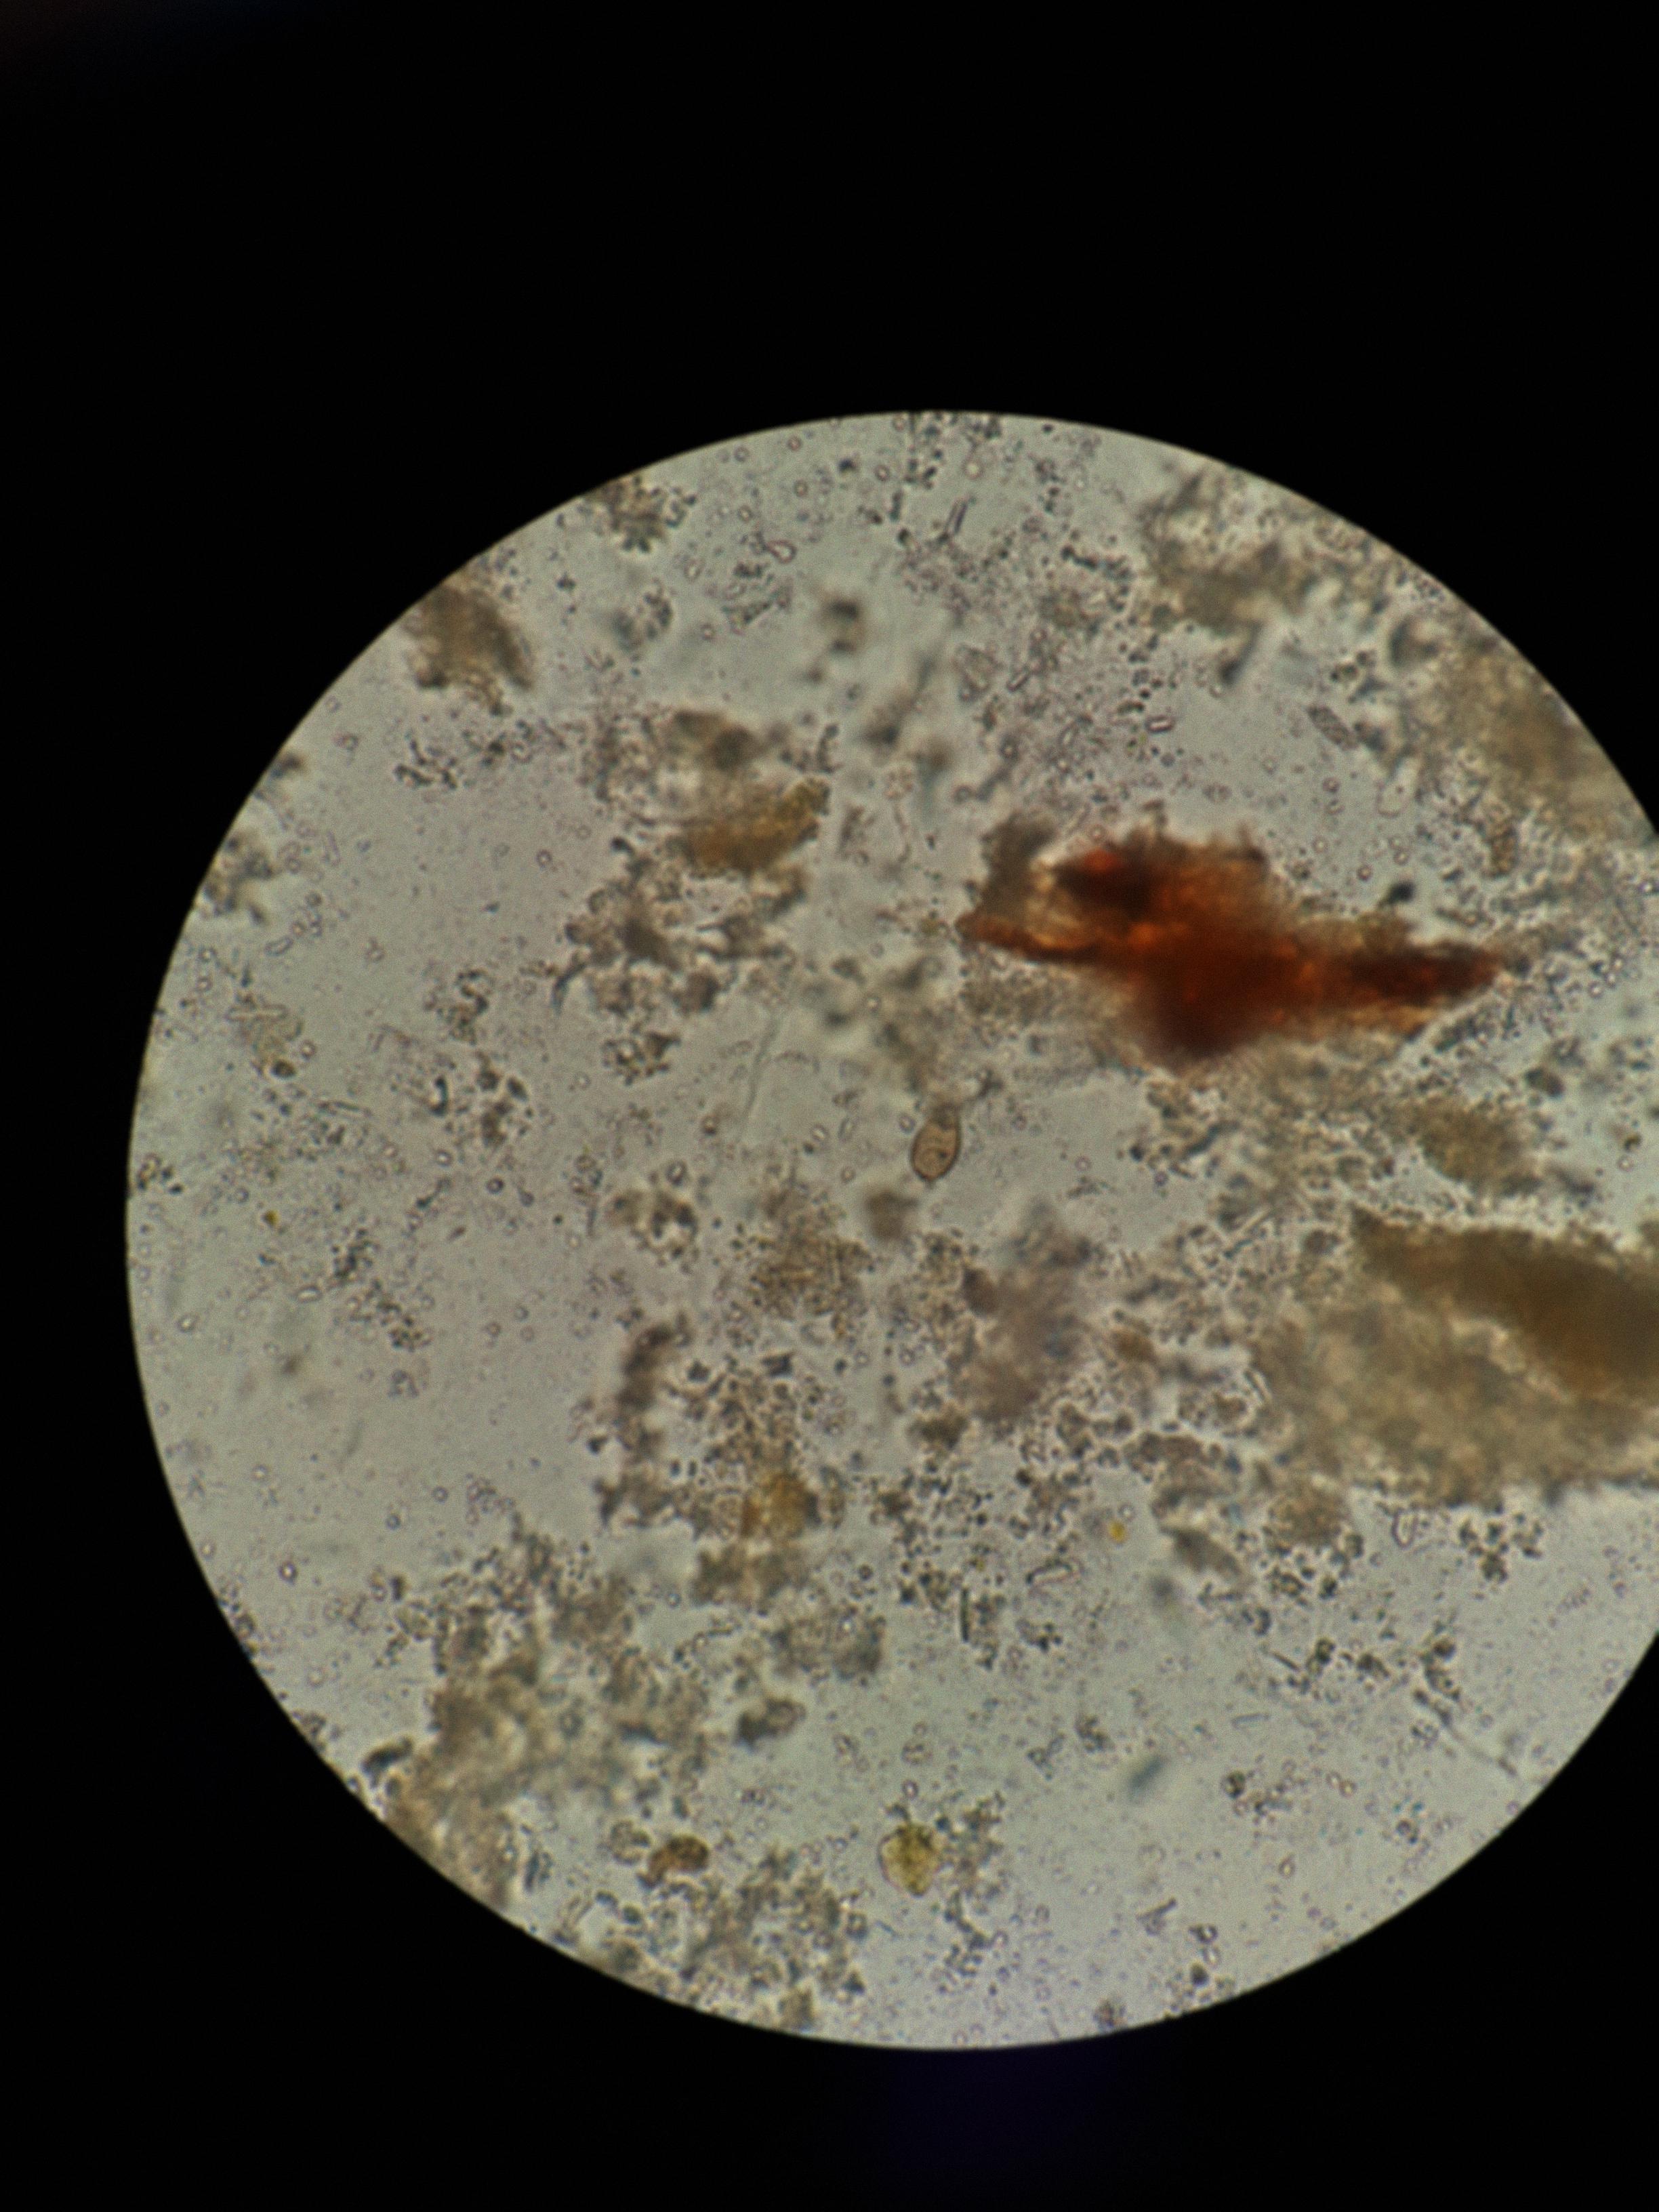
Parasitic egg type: Opisthorchis viverrine